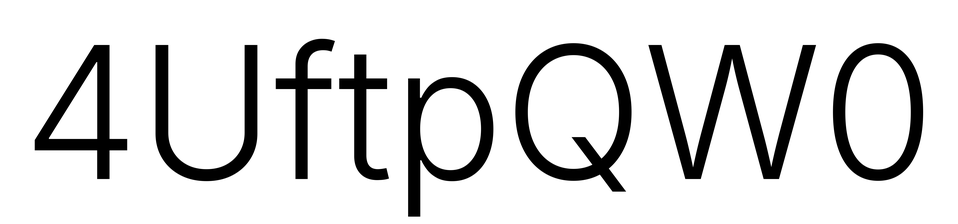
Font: Inter_Light